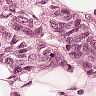
Metastatic tissue present: yes